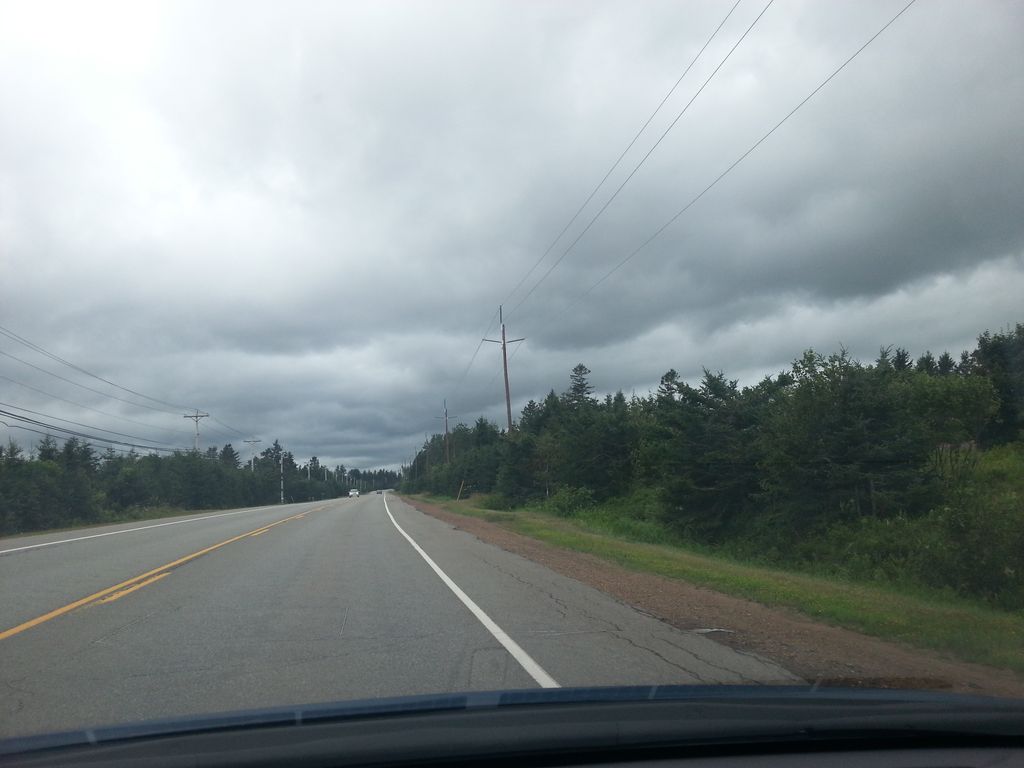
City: charlottetown